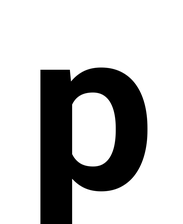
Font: Roboto_Bold